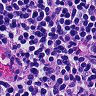
Metastatic tissue present: no